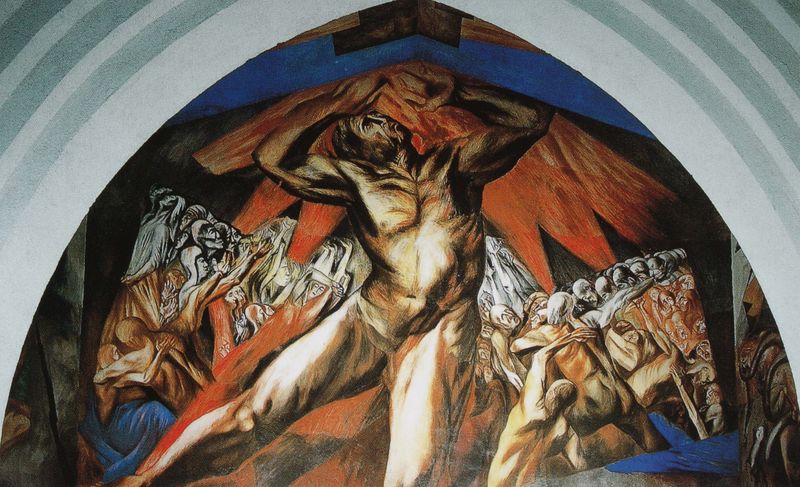
Titel: Prometheus
Künstler: José Clemente Orozco
Standort: Claremont (California)
Institution: Pomona College
Schlagwörter: akt, blau, dunkel, feuer, himmel, kopf, mann, nackt, weiß, frauen, menschen, grau, hell, köpfe, licht, rot, expressionismus, gelage, rahmen, umarmung, figuren, brand, blue, red, religious, white, black, painting, muskeln, streifen, tor, flucht, nacktheit, kreuz, flammen, überfall, knien, auflauf, fliehen, beten, reihen, halbkreis, schein, fegefeuer, hölle, leid, stark, seelen, death, fresko, light, jenseits, cross, ausbruch, geister, tympanon, bogenfeld, sehnen, massen, christ, himmmel, riese, untertanen, abstrak, body, w4eiß